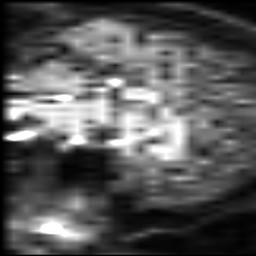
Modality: inplaneT2
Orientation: sagittal